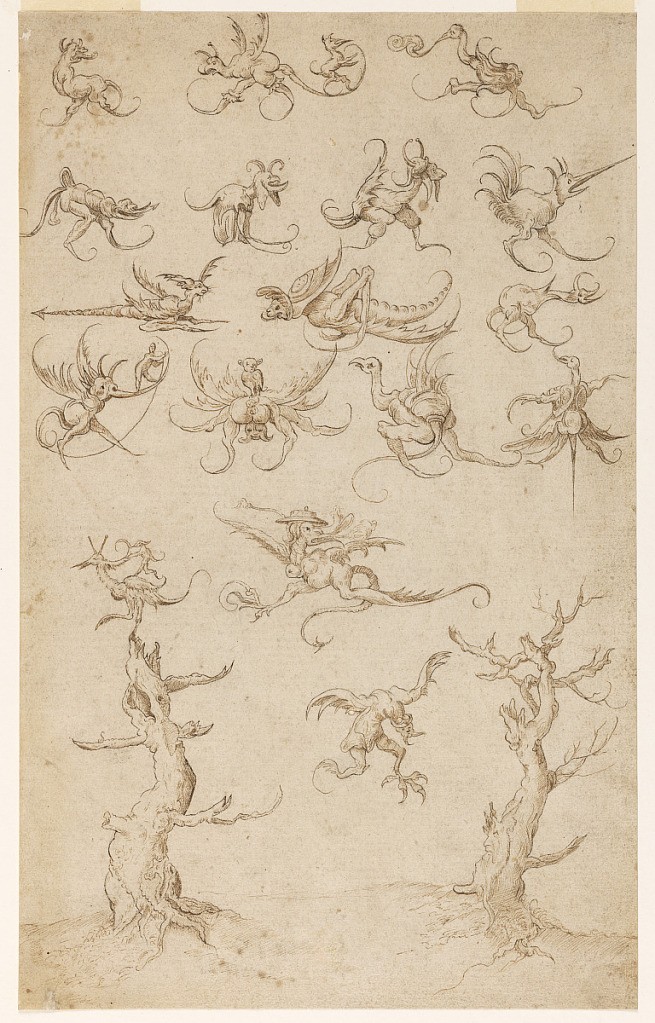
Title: Grotesques
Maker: Hieronymous Bosch, Netherlandish, 1450 – 1516
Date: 1550–1575
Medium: Pen and ink on paper
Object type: Drawing
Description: Vertical format. Twenty-one grotesque beings, eight of whom are united in four groups, are disposed in six rows. Two grotesquely-shaped tree trunks flank the sixth row. One of the trunks shows an animal's head, a bearded mask grows on the other.